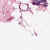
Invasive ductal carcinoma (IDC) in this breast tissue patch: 0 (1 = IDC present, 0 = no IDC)